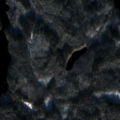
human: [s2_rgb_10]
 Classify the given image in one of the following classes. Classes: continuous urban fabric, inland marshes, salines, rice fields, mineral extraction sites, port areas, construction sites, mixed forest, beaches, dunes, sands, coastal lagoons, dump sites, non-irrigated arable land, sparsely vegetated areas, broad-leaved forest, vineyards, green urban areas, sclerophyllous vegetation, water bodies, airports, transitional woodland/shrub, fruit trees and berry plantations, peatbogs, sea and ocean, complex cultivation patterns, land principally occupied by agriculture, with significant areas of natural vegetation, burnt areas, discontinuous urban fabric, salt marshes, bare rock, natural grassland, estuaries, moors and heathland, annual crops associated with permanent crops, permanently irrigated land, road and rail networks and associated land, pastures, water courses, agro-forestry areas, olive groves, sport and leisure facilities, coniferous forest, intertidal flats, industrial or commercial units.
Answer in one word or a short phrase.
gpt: coniferous forest, mixed forest, water bodies